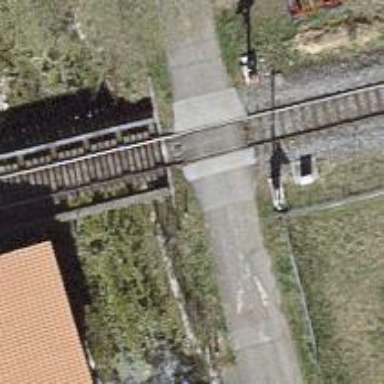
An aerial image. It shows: Level crossing along the railway.